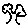
Label: tree